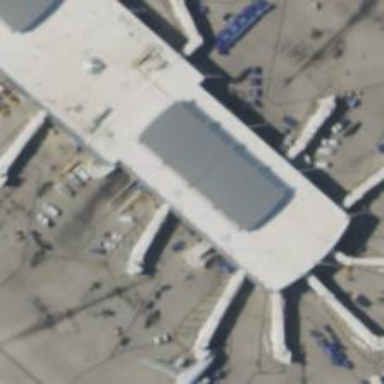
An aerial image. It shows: Airport gate.